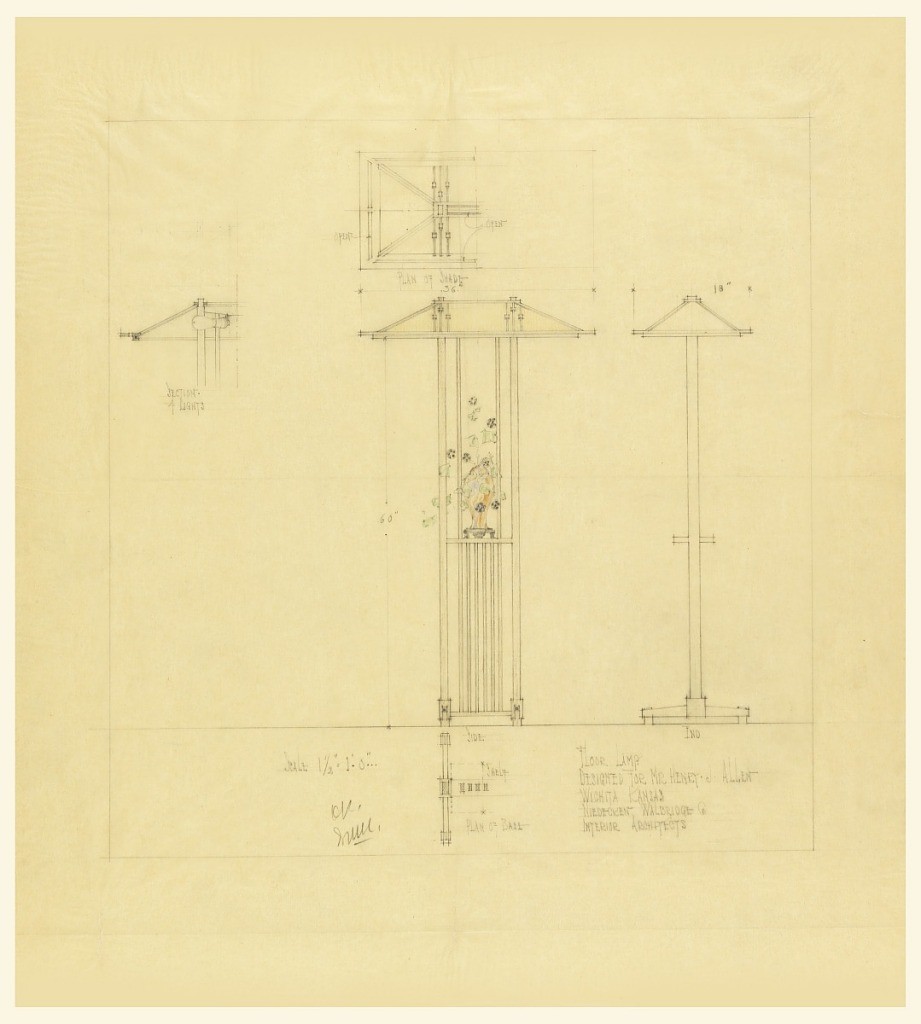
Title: Floor Lamp, Henry J. Allen Residence, Wichita, Kansas
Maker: Frank Lloyd Wright, American, 1867–1959
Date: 1917
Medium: Graphite, color pencil on beige tracing paper
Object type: Drawing
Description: Design for a floor lamp showing in the center: a frontal view of the lamp, with a bird's eye view of the shade above it. At the left: design for how the shade and bulb will work. At right: view of lamp from the side.